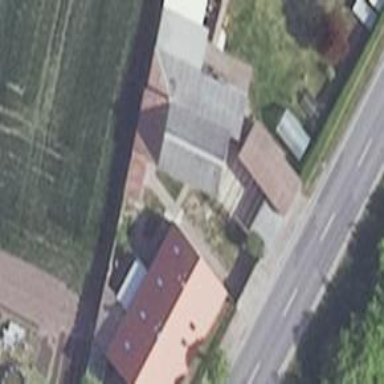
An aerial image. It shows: Residential building with gabled roof.